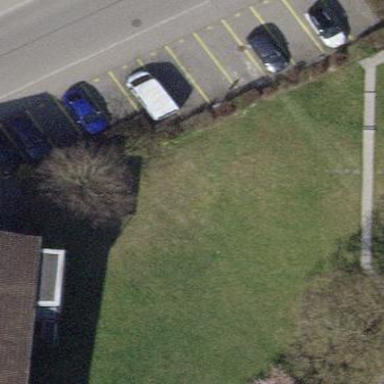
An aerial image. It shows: Street-side parking area.